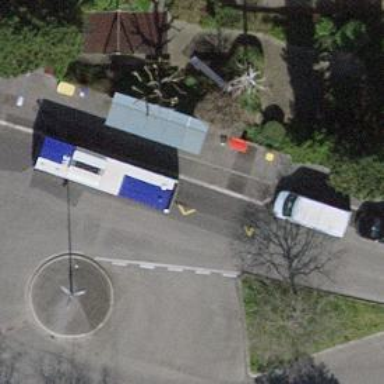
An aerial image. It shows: Roundabout on residential road with asphalt surface.